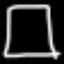
Label: square